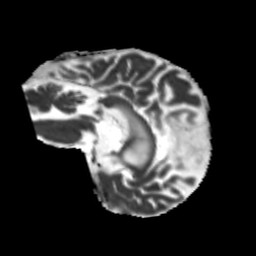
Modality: MD
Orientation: sagittal
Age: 58
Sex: male
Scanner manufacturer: siemens
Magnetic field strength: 3 T
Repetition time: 5.25 s
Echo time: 0.08 s